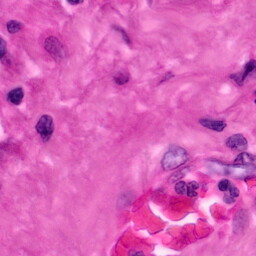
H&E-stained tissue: Pancreatic